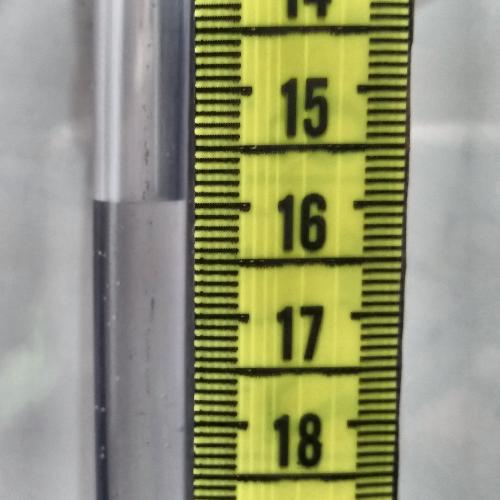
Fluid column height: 15.9 cm